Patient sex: M
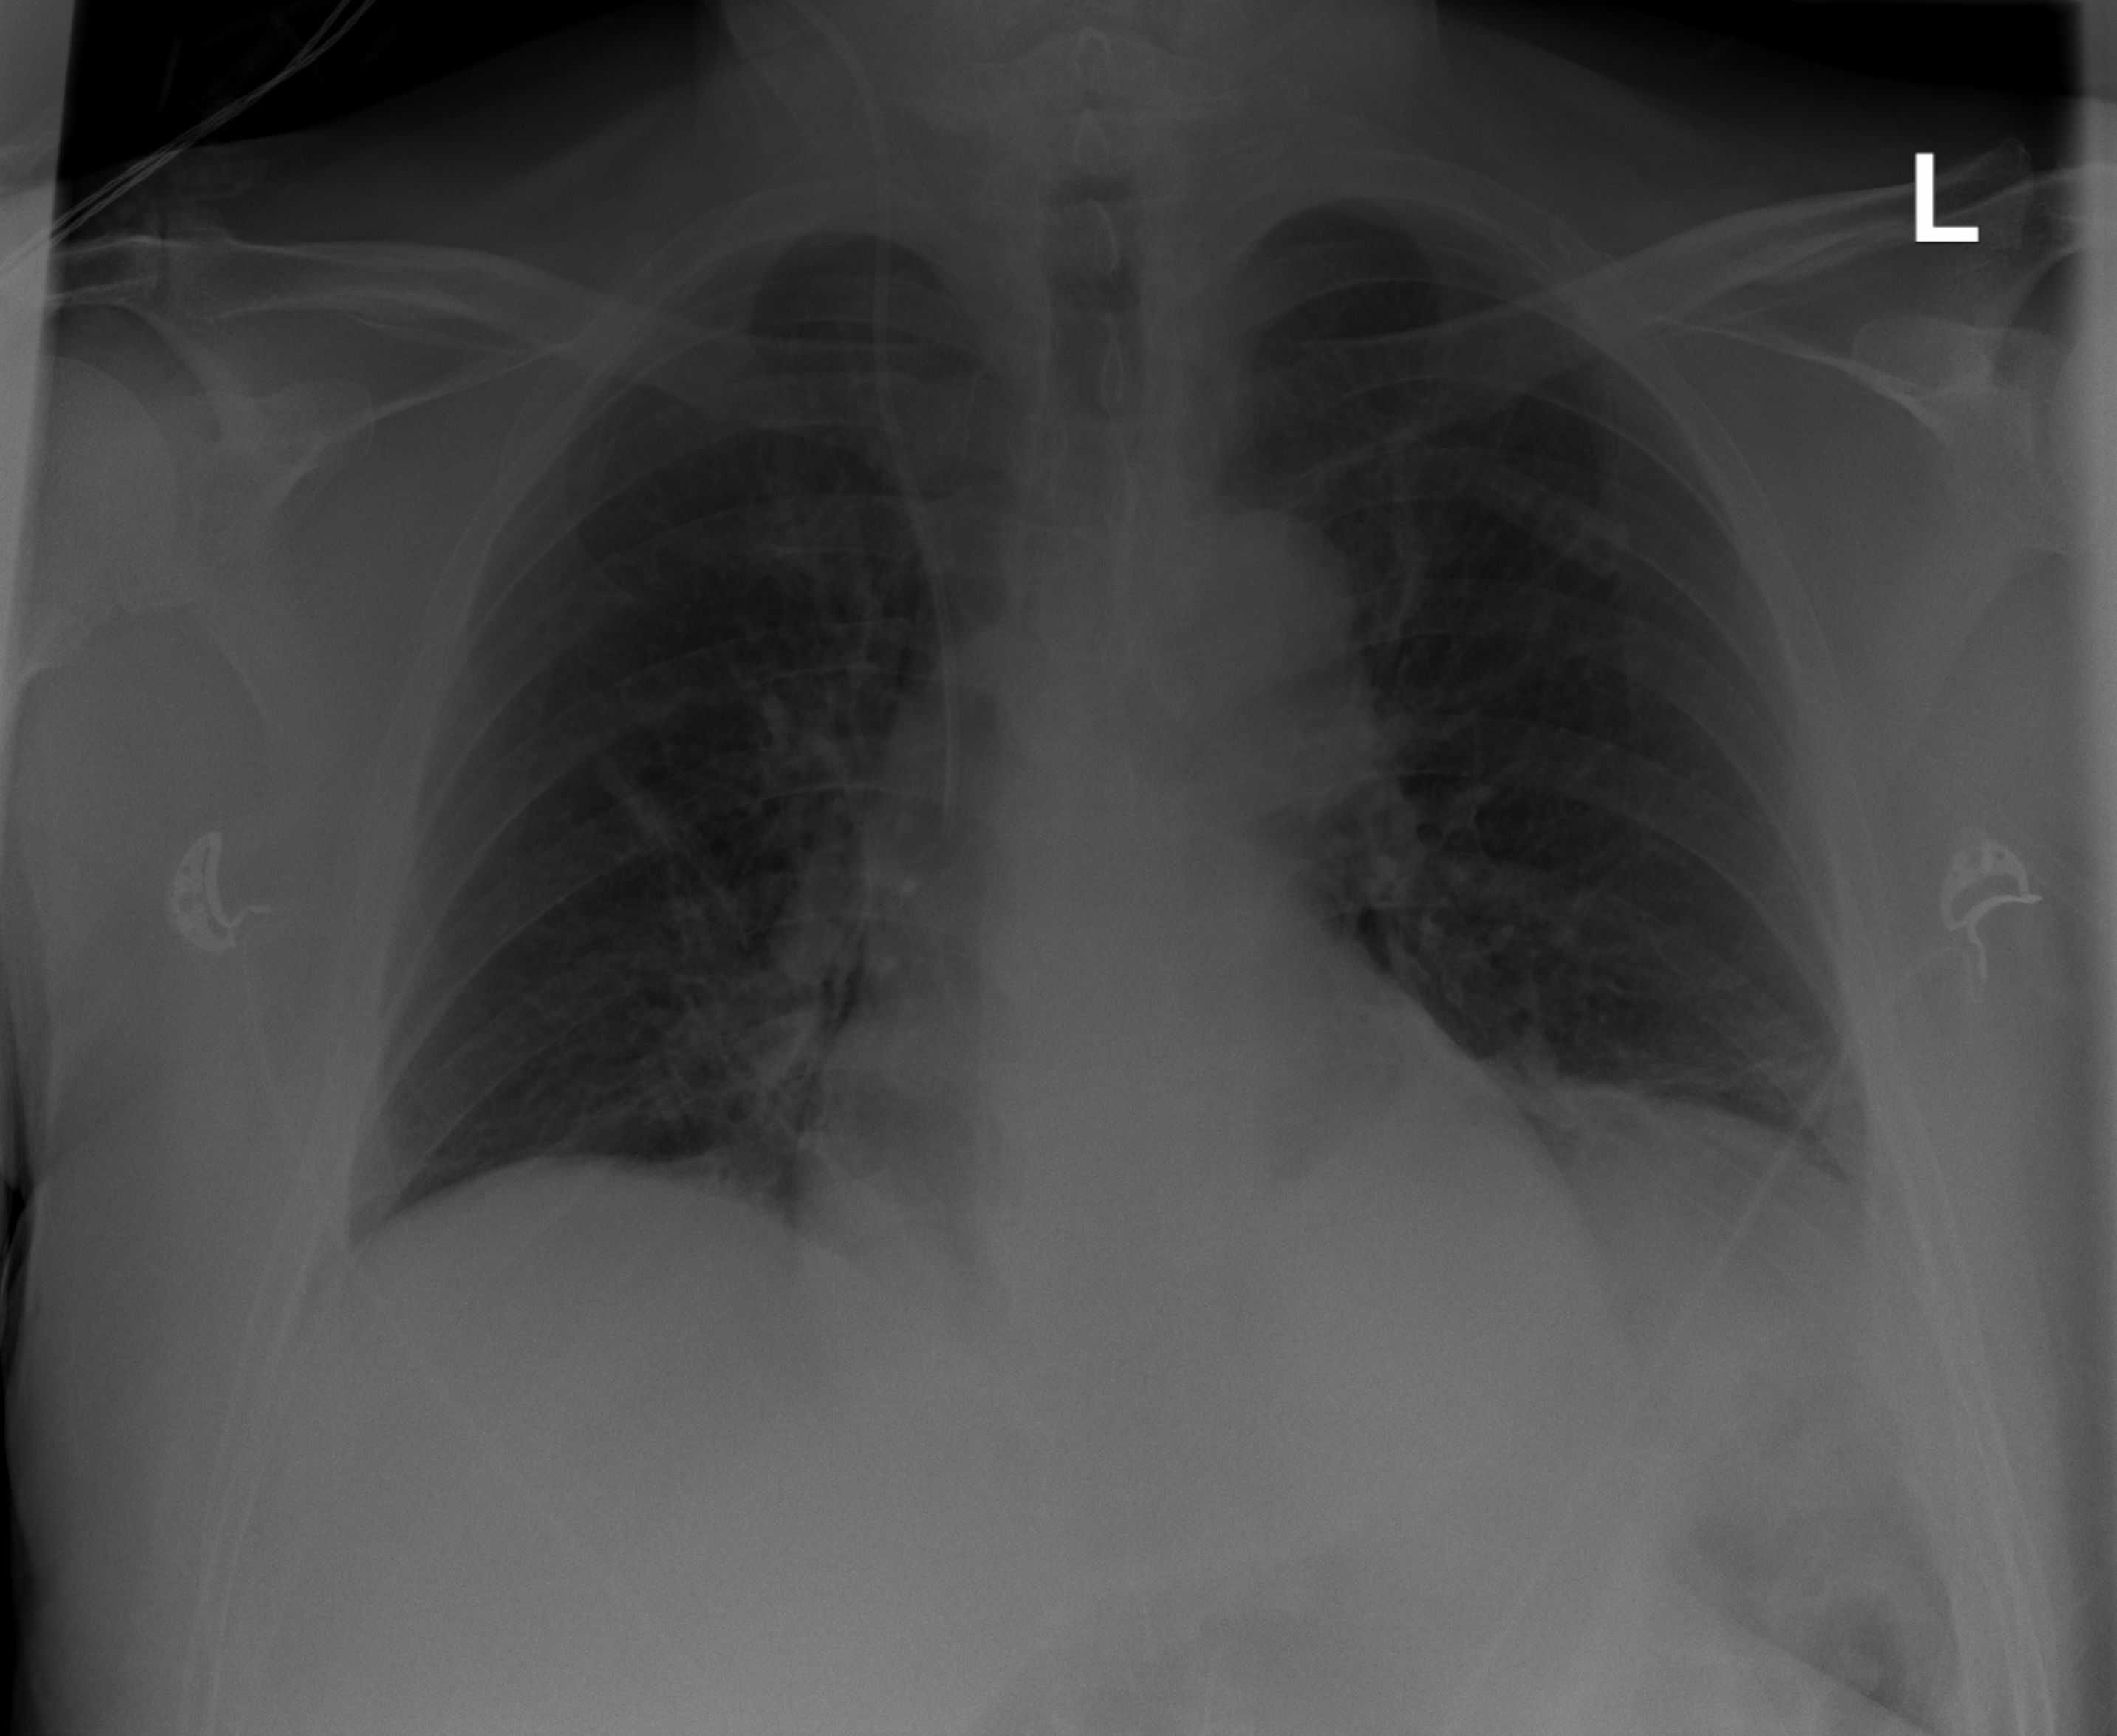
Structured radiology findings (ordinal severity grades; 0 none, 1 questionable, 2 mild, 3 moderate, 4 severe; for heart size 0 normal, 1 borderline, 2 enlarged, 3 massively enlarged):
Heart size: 0
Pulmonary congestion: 0
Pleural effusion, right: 0
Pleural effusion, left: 0
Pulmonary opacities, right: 0
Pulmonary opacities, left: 0
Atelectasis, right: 1
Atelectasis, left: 1